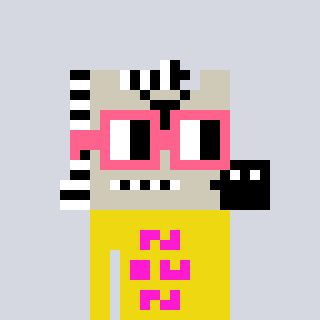
a pixel art character with square pink glasses, a zebra-shaped head and a yellow-colored body on a cool background